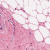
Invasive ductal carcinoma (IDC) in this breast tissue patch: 0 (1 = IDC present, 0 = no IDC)